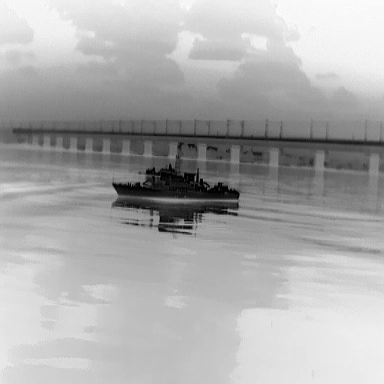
There are two objects shown in the infrared image, including a warship, and a canoe.